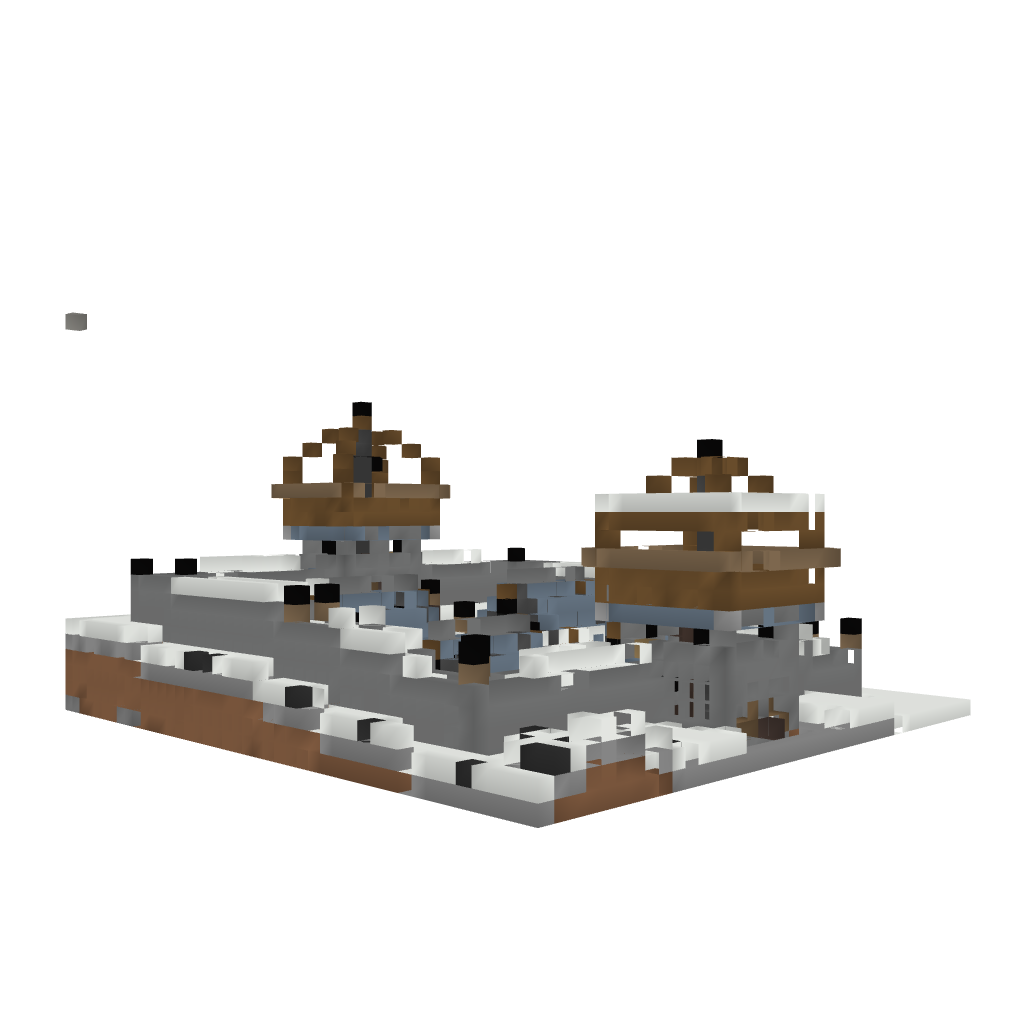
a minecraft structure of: Celtia Outpost